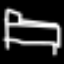
Label: bed